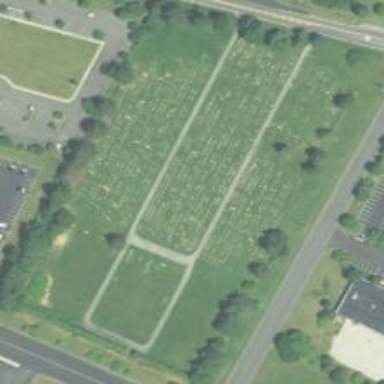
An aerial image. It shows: Cemetery.